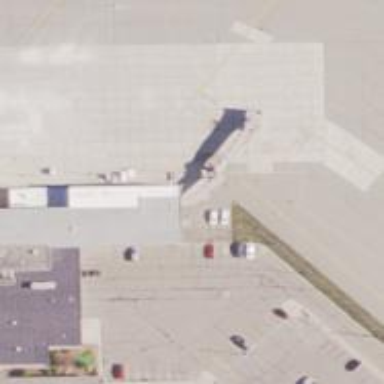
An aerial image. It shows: Airport gate.